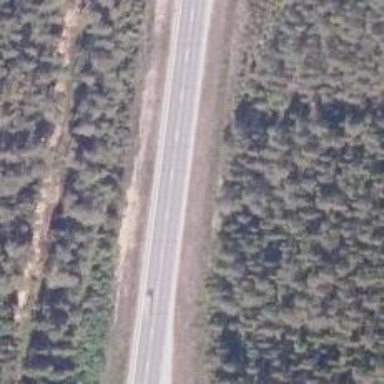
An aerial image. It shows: Asphalt road designated as trunk highway.